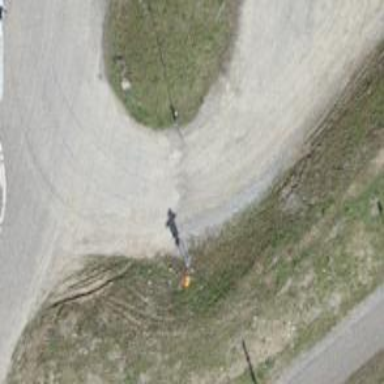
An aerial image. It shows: Lift gate barrier.